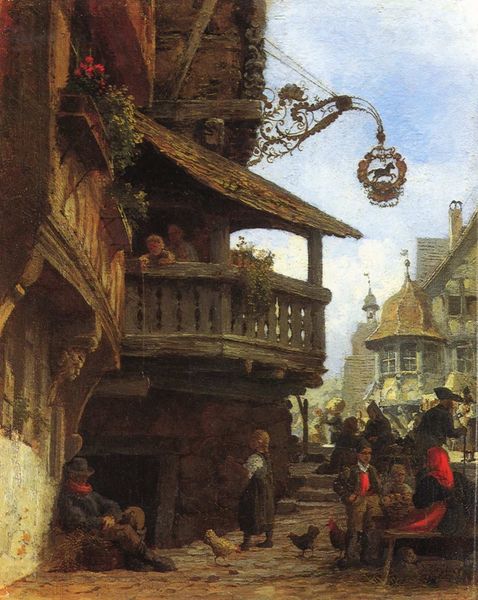
Titel: Altensteig, Marktpatz mit Rathaus
Künstler: Karl Weysser
Institution: (Privatbesitz)
Schlagwörter: blau, dunkel, gemälde, gruppe, himmel, mann, wolken, frauen, menschen, mädchen, sitzen, stadt, blumen, braun, bunt, fenster, frau, grau, hell, holz, hut, kleid, licht, männer, reden, schwarz, strasse, szene, terasse, tür, vordergrund, dach, gebäude, haus, rot, tier, tiere, weg, beige, gesellschaft, leute, rock, alt, betrunken, kneipe, lokal, trinken, wand, wirtschaft, alte, architektur, arm, barock, mensch, stein, holland, schauen, öl, häuser, brüstung, kirche, sonne, land, kutte, realismus, kind, personen, person, pflanzen, renaissance, alltag, bauern, genre, kinder, landleben, pferd, schornstein, szenerie, turm, deutschland, aussicht, balkon, blumentopf, terrasse, schlafen, fassade, gasse, geschäft, dorf, dächer, giebel, hof, idylle, kleinstadt, markt, bank, sepia, figuren, kuppel, friedrich, romantik, treppe, soldaten, essen, einfach, jugendstil, draussen, zopf, realistisch, verzierung, geländer, stufen, junge, frühling, bauer, strauß, erker, keller, schild, spitzweg, blumenkästen, überdachung, burg, bayern, kuppeln, türmchen, münchen, balustrade, erdfarben, idyll, schlicht, gaststätte, straßenszene, bürger, volk, bürgertum, bänke, wappen, biedermeier, leben, handwerker, ländlich, romantisch, altan, ross, mittelalter, introvertiert, fachwerk, menschengruppe, bettler, wetterfahne, blumenkasten, geranien, huhn, karl, caspar david friedrich, carl, filigran, sitzbank, schlafender, zeiger, preußen, holzhaus, süddeutschland, gasthaus, gasthof, schänke, wirtshaus, brueghel, strass, kaserne, hühner, hauser, augsburg, lagern, obdachlos, altstadt, menschn, rustikal, gemäöde, deutsche malerei, dorg, süd, schmiedearbeit, hufschmied, detailreich, schläfer, romatik, taverne, kinf, zivilisation, stadtleben, menshcen, penner, landstreicher, spelunke, biedermann, gastronomie, streuner, nimmel, karl spitzweg, alltägliches, archzitektur, deutschlandkind, gastwirt, holzwerk, kronstein, penne, pferdchen ross, rössel, schlaffender, schornschein, trinkbold, verschnorkelt, wirtshauszeichen, hünhner, gemälde öl, sitzer, schild wirtshaus, lleute, #straße, atombombe, betller, aushänger, pingas, sonic the headghog